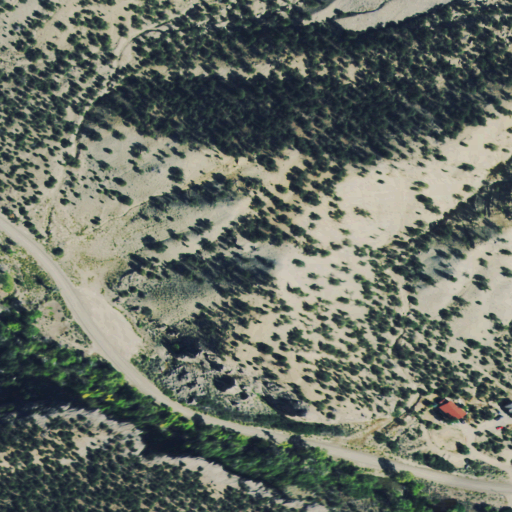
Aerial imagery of cliff(s) in Colorado named Hells Gate containing shrub, evergreen forest, deciduous forest, open development, and grassland